Question: Can anyone help me convert this to C#. It's literally hurting my brain.
<URL>

'''
require 'statistics2'
def ci_lower_bound(pos, n, power)
if n == 0
return 0
end
z = Statistics2.pnormaldist(1-power/2)
phat = 1.0*pos/n
(phat + z*z/(2*n) - z * Math.sqrt((phat*(1-phat)+z*z/(4*n))/n))/(1+z*z/n)
end
'''
What does this mean?
'''
Statistics2.pnormaldist(1-power/2)
'''
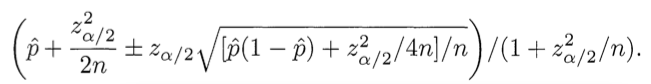
Answer: In case anyone is interested...
doing more googling of pnormaldist led me to this stackoverflow artice: <URL>
I converted this objective-c to C# mannually and it's completely untested
'''
public class WilsonScore
{
private static double pnormaldist(double qn)
{
double[] b = { 1.570796288, <PHONE>, -0.8364353589e-3, -0.2250947176e-3,
0.6841218299e-5, 0.5824238515e-5, -0.104527497e-5,
0.8360937017e-7, -0.3231081277e-8, 0.3657763036e-10,
0.6936233982e-12 };
if (qn < 0.0 || 1.0 < qn)
return 0.0;
if (qn == 0.5)
return 0.0;
double w1 = qn;
if (qn > 0.5)
w1 = 1.0 - w1;
double w3 = -Math.Log(4.0 * w1 * (1.0 - w1));
w1 = b[0];
int i = 1;
for (; i < 11; i++)
w1 += b[i] * Math.Pow(w3, i);
if (qn > 0.5)
return Math.Sqrt(w1 * w3);
return -Math.Sqrt(w1 * w3);
}
public static double ci_lower_bound(int pos, int n, double power)
{
if (n == 0)
return 0.0;
double z = pnormaldist(1 - power / 2);
double phat = 1.0 * pos / n;
return (phat + z * z / (2 * n) - z * Math.Sqrt((phat * (1 - phat) + z * z / (4 * n)) / n)) / (1 + z * z / n);
}
}
'''